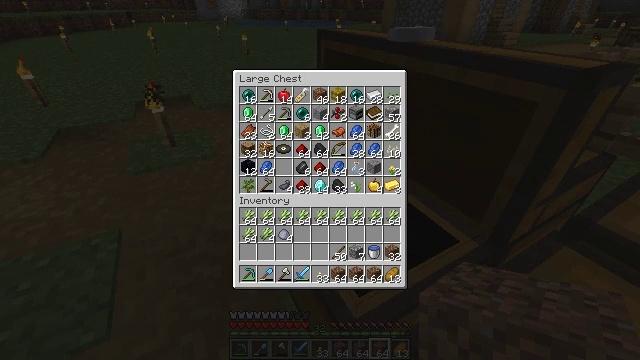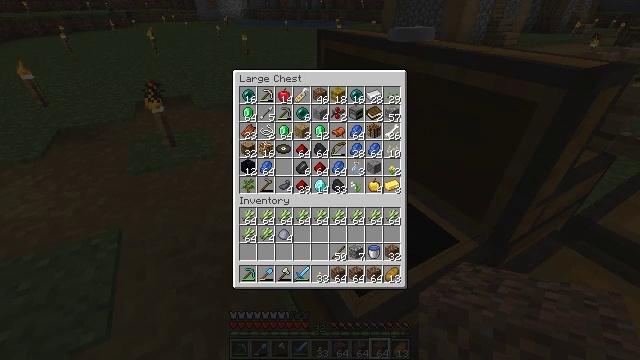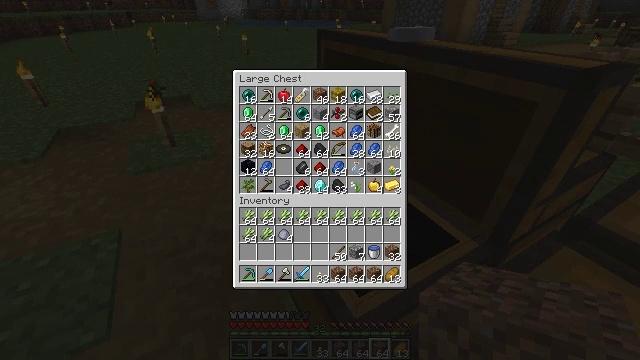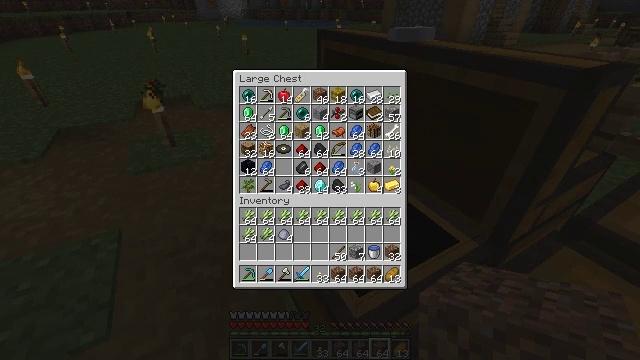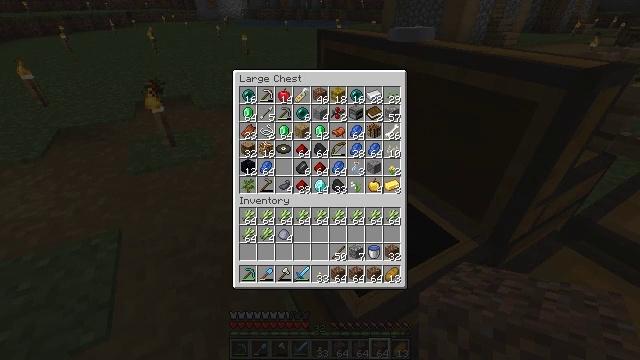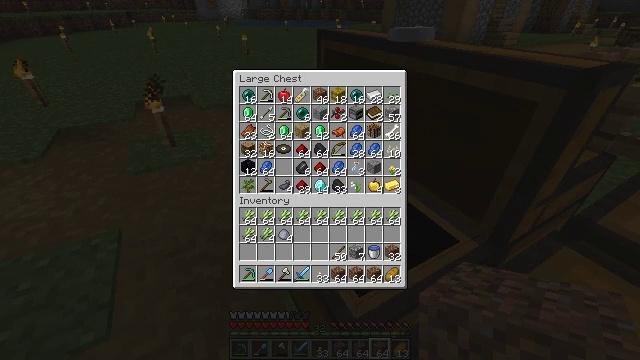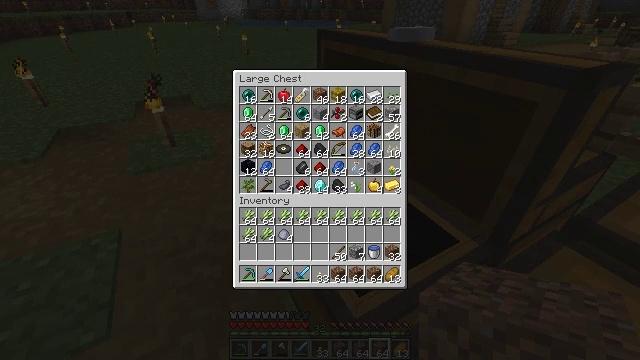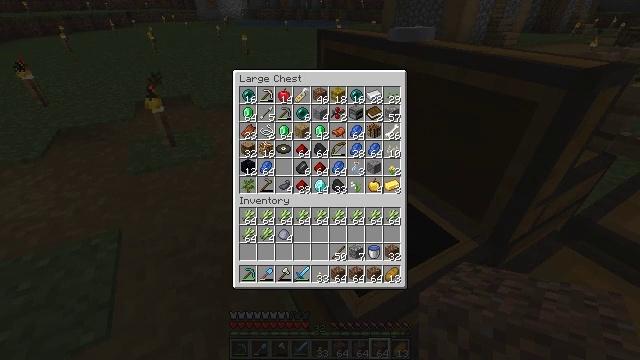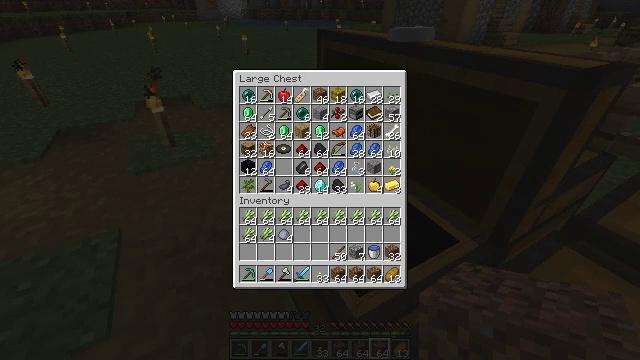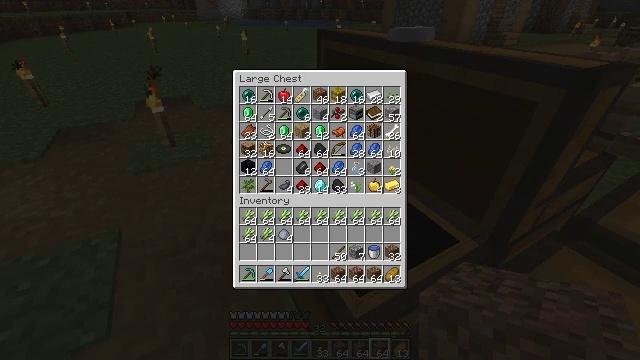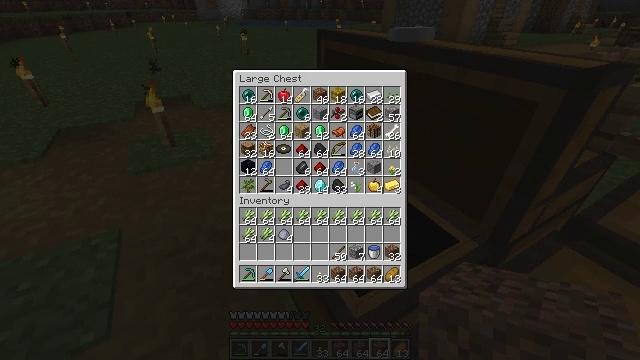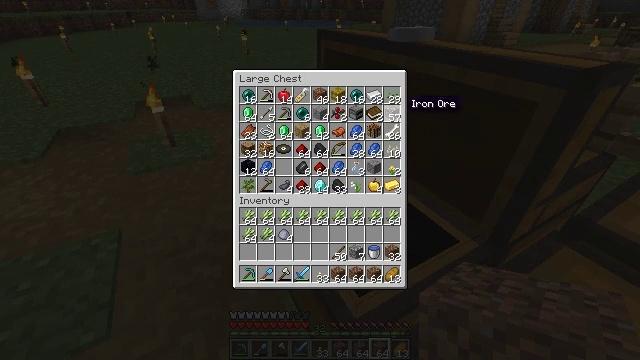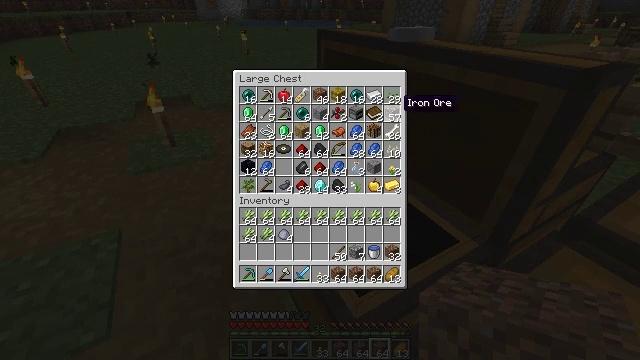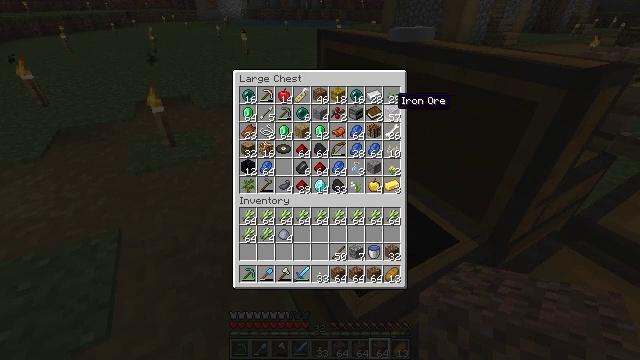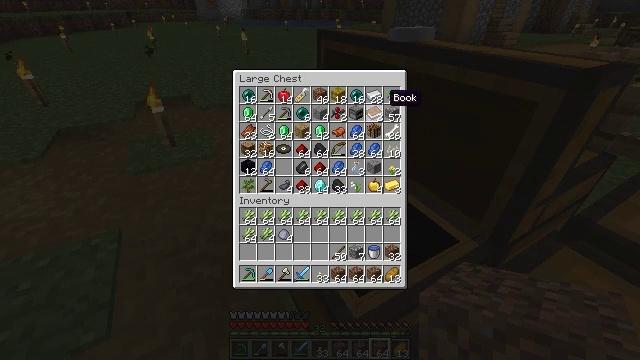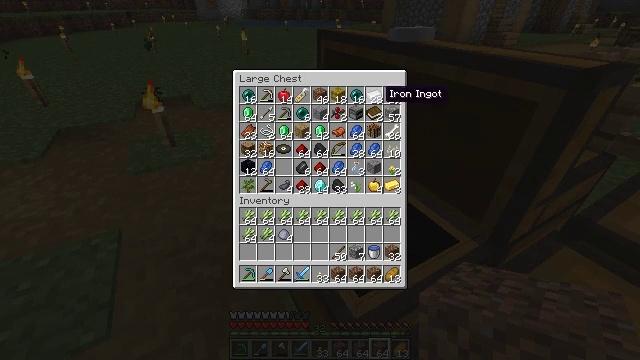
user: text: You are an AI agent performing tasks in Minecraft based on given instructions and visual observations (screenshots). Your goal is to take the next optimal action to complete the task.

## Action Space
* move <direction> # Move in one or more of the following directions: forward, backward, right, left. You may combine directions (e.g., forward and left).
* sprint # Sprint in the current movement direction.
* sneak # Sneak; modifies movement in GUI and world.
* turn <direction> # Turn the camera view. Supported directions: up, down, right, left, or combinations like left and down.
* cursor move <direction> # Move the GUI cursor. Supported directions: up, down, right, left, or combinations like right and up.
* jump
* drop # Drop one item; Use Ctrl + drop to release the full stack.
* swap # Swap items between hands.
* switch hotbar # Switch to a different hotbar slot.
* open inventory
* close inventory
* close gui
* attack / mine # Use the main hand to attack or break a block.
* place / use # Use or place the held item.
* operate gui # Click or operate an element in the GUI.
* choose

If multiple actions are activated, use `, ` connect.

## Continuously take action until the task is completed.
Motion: motion action
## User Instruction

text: Make an iron hoe by using iron ingots and sticks.
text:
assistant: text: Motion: sneak
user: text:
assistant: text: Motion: sneak
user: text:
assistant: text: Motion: sneak
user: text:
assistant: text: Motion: sneak
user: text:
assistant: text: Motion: sneak
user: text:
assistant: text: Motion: sneak
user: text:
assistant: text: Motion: sneak
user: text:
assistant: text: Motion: sneak, cursor move left and up
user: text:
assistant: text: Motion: sneak, cursor move left and up
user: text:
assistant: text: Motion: sneak, cursor move left and up
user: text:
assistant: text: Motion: sneak
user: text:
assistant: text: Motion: sneak
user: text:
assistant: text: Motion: sneak
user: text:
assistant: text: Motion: sneak, cursor move left
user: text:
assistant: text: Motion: sneak
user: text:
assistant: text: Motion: sneak
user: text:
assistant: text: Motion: sneak
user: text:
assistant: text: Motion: sneak
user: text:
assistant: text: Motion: sneak
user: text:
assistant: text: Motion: sneak
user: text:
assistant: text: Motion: sneak
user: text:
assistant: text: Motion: sneak, choose
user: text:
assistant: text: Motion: sneak, choose
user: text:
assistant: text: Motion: sneak, choose
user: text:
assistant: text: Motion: sneak, choose
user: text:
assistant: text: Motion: sneak
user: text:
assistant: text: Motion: sneak, cursor move left
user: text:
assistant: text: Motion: sneak
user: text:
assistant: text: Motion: no_op
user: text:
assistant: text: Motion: close gui